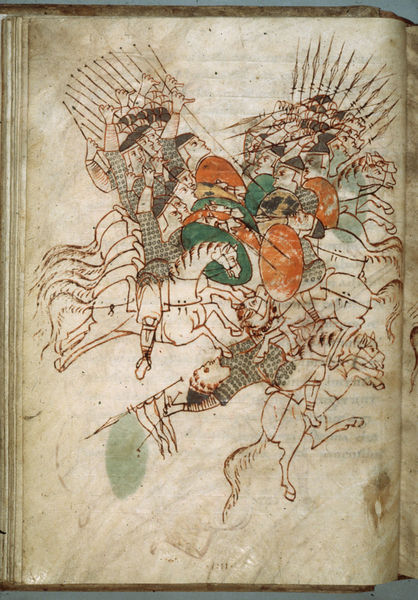
Titel: Makkabäer-Handschrift
Standort: Herkunftsort: Reichenau, Kloster St. Gallen (EU - D - BW)
Institution: Leiden, Universitätsbibliothek
Schlagwörter: grün, braun, männer, schwarz, zeichnung, rot, pferde, schwanz, fahne, krieg, schlacht, tusche, seite, ritter, tinte, mittelalter, krieger, speere, schilde, bayeux